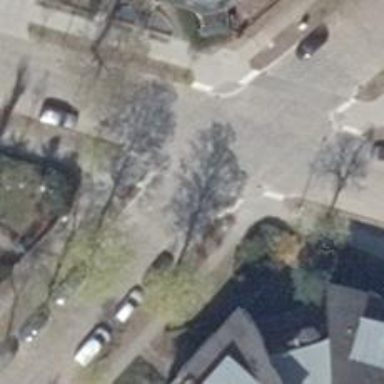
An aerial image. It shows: Asphalt sidewalk.